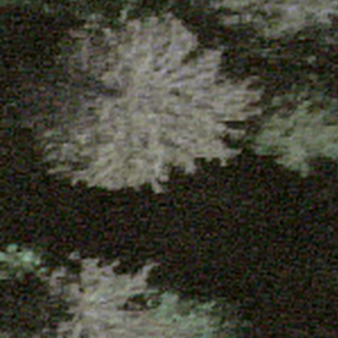
Label: other